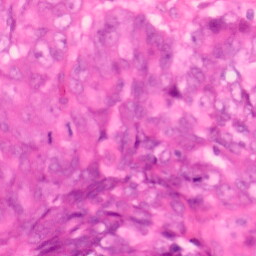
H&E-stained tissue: Colon